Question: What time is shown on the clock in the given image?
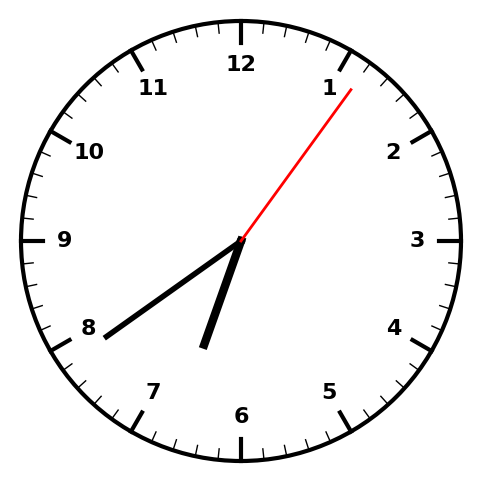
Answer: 06:39:06